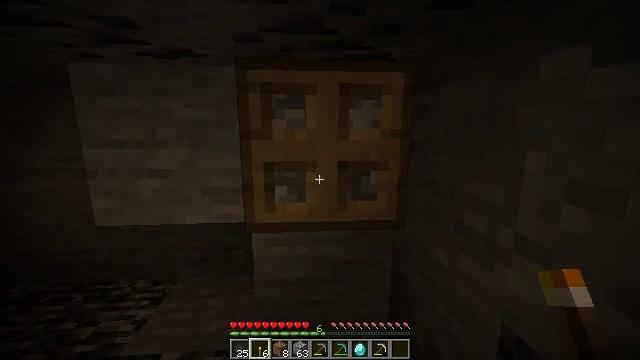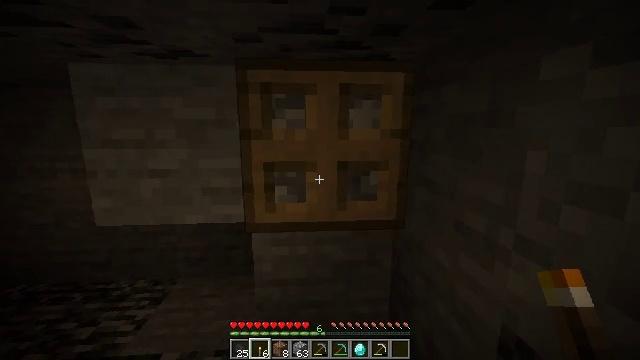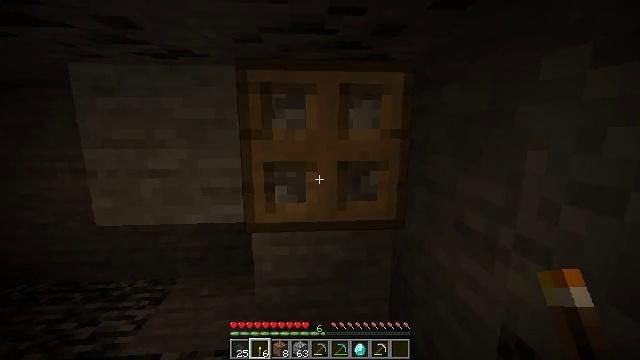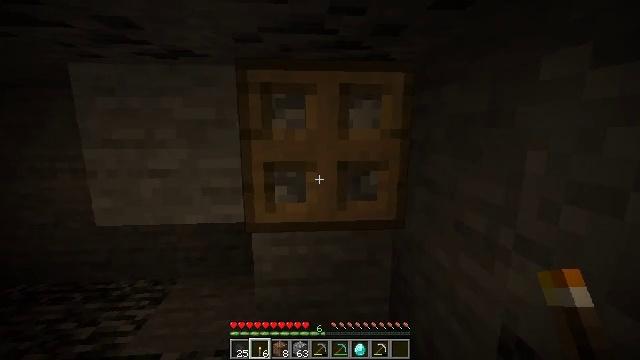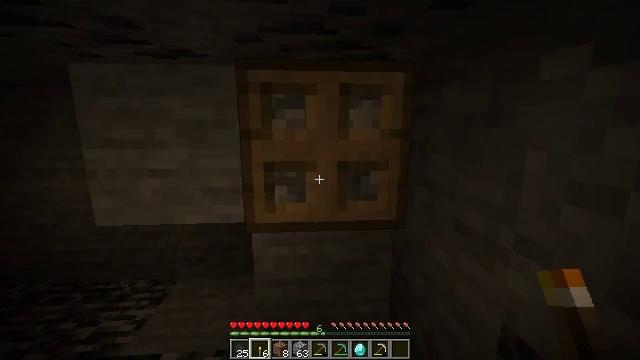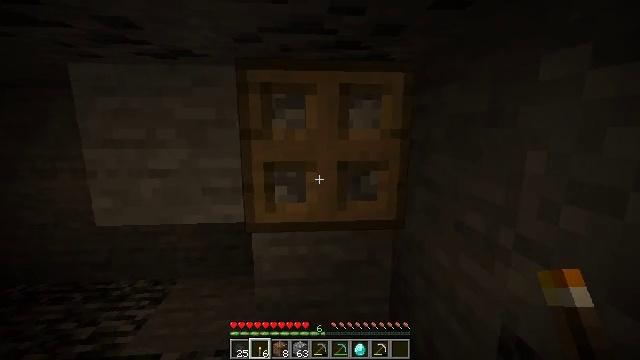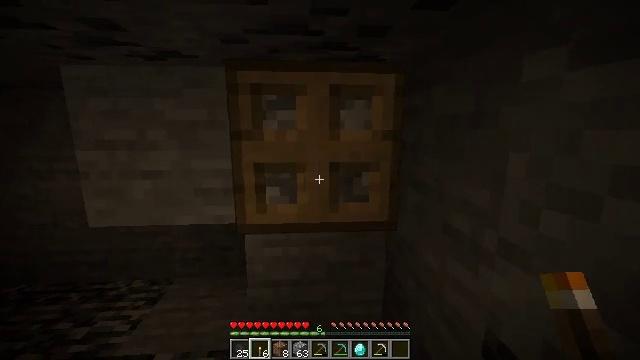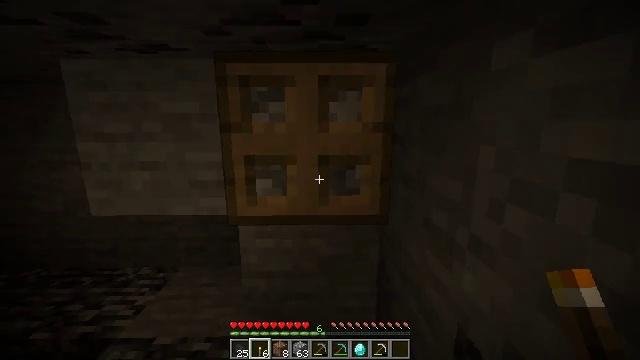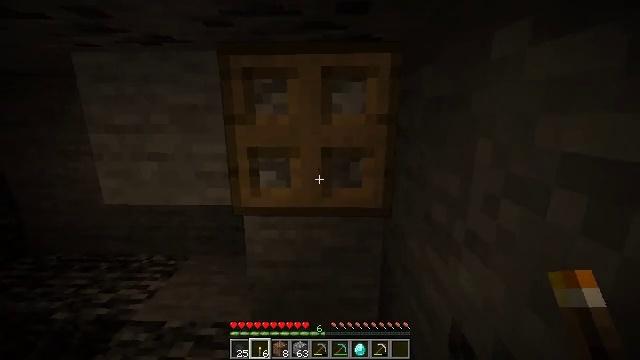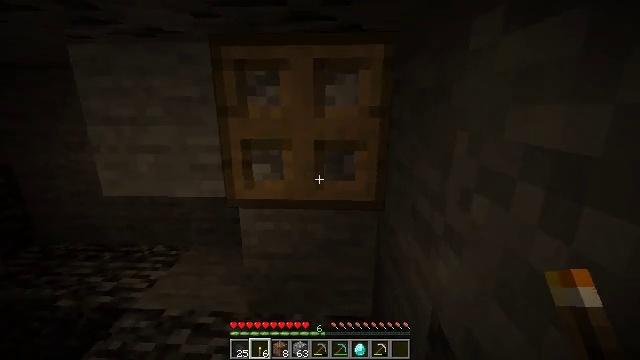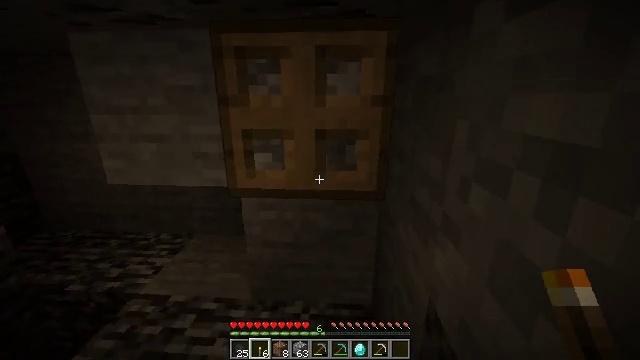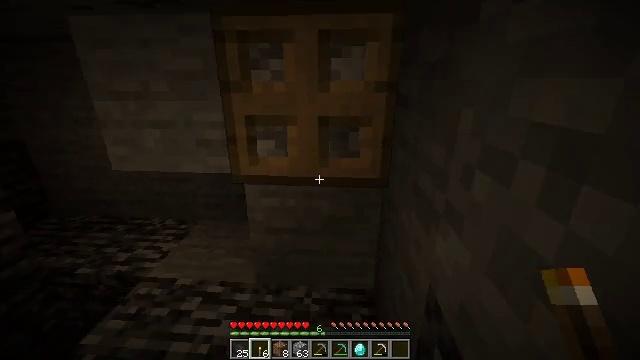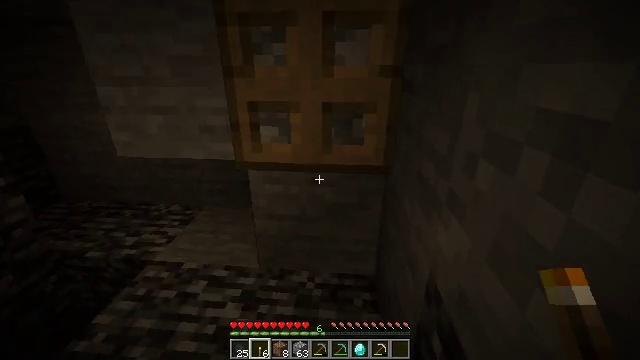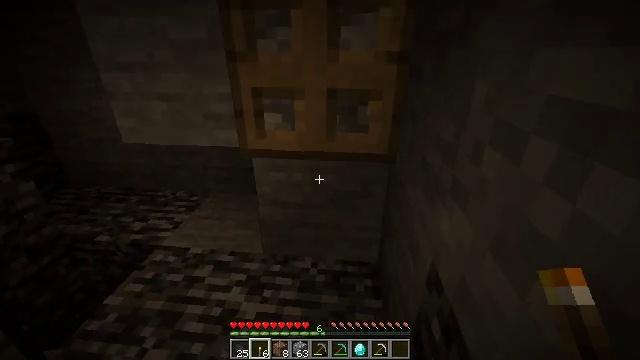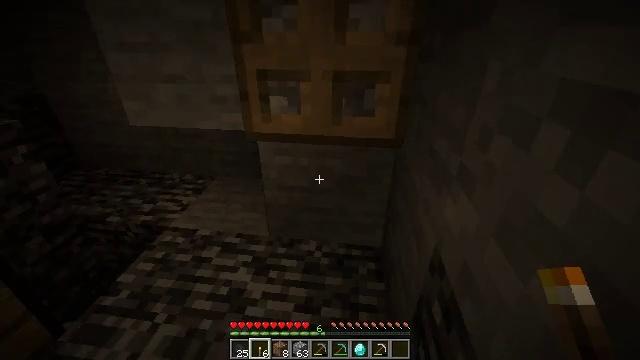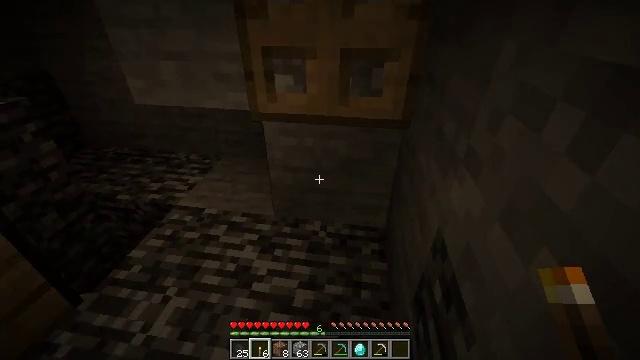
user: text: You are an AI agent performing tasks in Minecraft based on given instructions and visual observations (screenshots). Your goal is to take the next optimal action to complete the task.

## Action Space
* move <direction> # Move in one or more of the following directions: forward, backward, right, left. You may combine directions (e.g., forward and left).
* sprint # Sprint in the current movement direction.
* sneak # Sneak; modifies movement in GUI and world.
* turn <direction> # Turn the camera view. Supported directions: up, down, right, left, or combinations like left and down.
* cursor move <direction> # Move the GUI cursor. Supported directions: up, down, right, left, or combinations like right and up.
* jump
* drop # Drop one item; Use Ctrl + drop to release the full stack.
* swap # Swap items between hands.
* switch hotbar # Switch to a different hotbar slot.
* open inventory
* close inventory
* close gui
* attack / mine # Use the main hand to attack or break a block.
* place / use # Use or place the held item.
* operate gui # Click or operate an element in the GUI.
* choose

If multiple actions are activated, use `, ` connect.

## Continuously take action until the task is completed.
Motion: motion action
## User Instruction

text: Remove the oak trapdoor from its place.
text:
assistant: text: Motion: no_op
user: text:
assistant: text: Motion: no_op
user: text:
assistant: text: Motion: no_op
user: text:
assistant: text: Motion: no_op
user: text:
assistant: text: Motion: no_op
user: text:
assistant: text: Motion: move right
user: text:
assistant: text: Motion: move right, turn left and down
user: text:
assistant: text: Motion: turn left and down
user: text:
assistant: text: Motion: turn left and down
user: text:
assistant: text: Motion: turn down
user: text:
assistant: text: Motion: turn down
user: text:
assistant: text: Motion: turn down
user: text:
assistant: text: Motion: turn left and down
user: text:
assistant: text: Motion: turn left and down
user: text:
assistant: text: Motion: turn left and down
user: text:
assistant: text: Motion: turn down
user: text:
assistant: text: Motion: turn down
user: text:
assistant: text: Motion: no_op
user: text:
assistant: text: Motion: no_op
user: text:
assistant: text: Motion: no_op
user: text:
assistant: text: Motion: no_op
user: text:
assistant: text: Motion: no_op
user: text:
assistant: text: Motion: no_op
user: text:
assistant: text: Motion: no_op
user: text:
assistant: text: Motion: turn right and up
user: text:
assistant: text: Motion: turn right and up
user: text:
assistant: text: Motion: turn right and up
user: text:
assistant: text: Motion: turn right and up
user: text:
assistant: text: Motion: turn up
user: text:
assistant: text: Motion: turn right and up